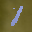
Label: 1